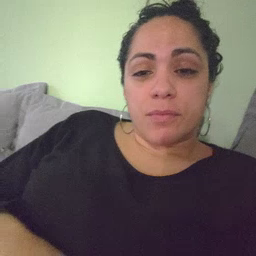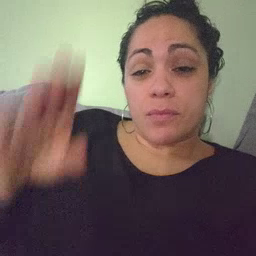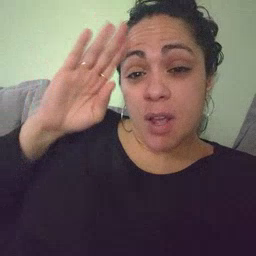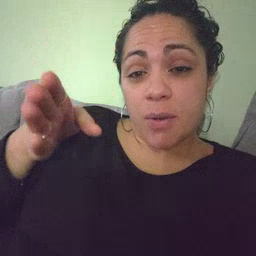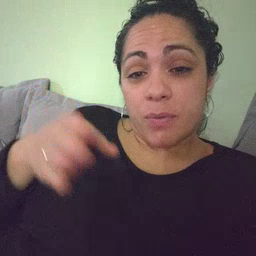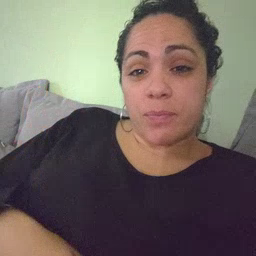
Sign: hello